Aerial crown-view tile of a tropical tree (Barro Colorado Island, Panama), acquired 20241014:
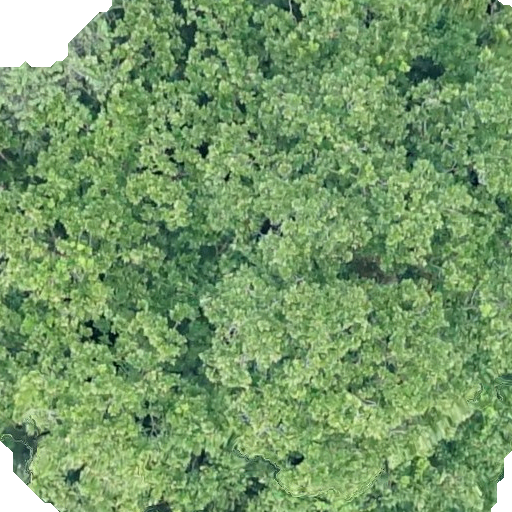
Species: Anacardium excelsum
GBIF accepted scientific name: Anacardium excelsum
Crown area: 575.34 m²